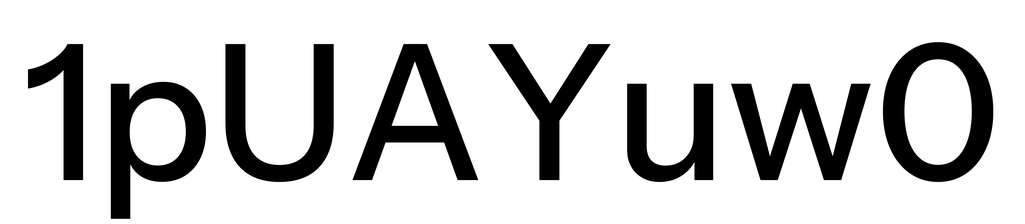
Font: InstrumentSans_Medium